Current action and preconditions to check: trajectory_clear

Your task: For each precondition in the list above, predict whether it will hold at this action.

Consider the current scene as observed from the mobile robot's camera, and analyze the predicted future states of all dynamic agents (e.g., people, animals, vehicles, or any moving entities) within the NEXT SECOND.

IMPORTANT: Only answer "very likely" if you are absolutely certain—based on strong, clear evidence—that a dynamic agent will violate the precondition in the predicted future state. Do NOT answer "very likely" for unlikely, ambiguous, or low-probability risks.

Ask yourself for each precondition: Is there a high probability, with clear and convincing evidence, that the predicted future states of any dynamic agent will interfere with the predicted future state of the currently executing action within the NEXT SECOND, causing that precondition to fail?

Assess the risk level based on these predictions. Use "likely" or "very likely" if motions create a clear risk of interference.

Use "neutral" or "improbable" if agents are nearby but their predicted paths are clearly diverging or non-conflicting.

Failure Risk Categories: "very improbable", "improbable", "neutral", "likely", "very likely"

Answer Format: Output ONLY the probability_of_failure value from these categories: "very improbable", "improbable", "neutral", "likely", "very likely"

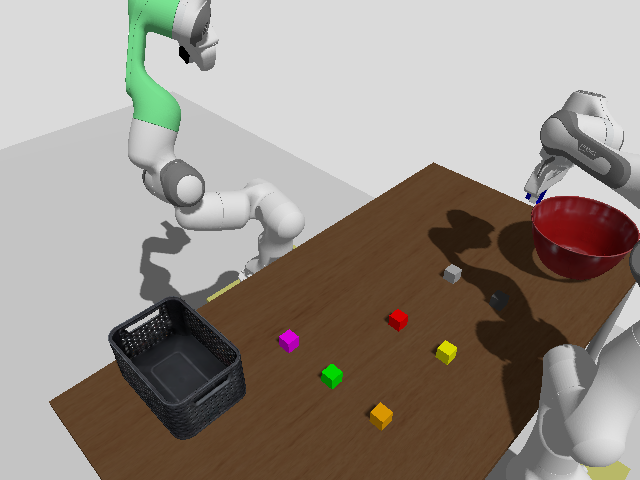

Answer: very improbable